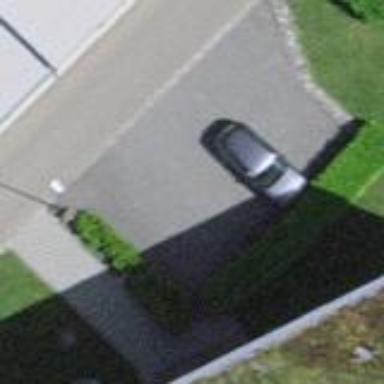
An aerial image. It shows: Parking area with paving stones.